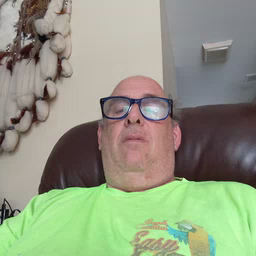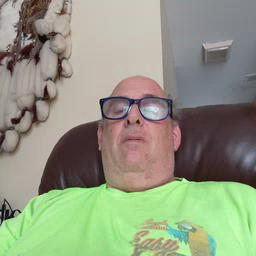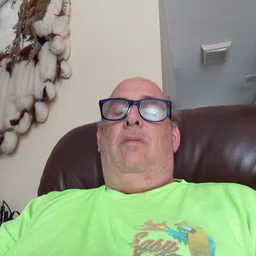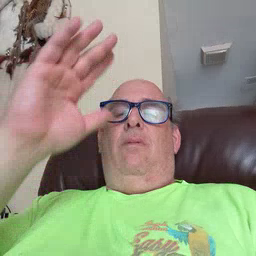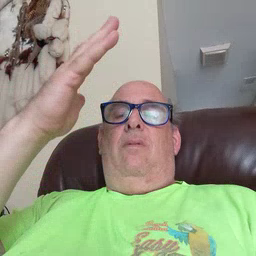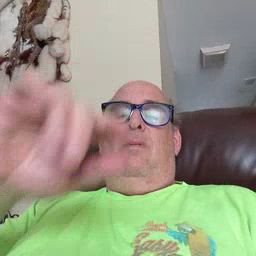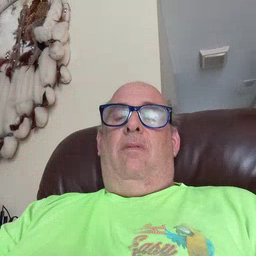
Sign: tree